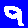
Digit: 9